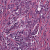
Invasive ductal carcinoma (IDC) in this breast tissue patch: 1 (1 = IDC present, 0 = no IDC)